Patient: sex F, age 61
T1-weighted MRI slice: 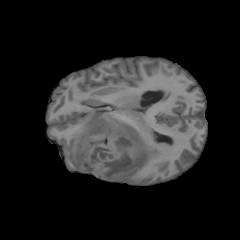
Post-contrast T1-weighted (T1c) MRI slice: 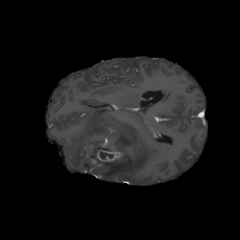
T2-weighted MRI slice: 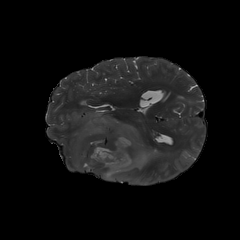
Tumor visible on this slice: yes
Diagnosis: Glioblastoma, IDH-wildtype
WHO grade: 4